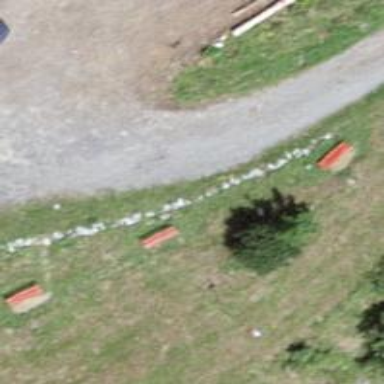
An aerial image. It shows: Bench.